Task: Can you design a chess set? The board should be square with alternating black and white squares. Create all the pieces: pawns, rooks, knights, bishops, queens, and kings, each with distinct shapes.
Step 5035:
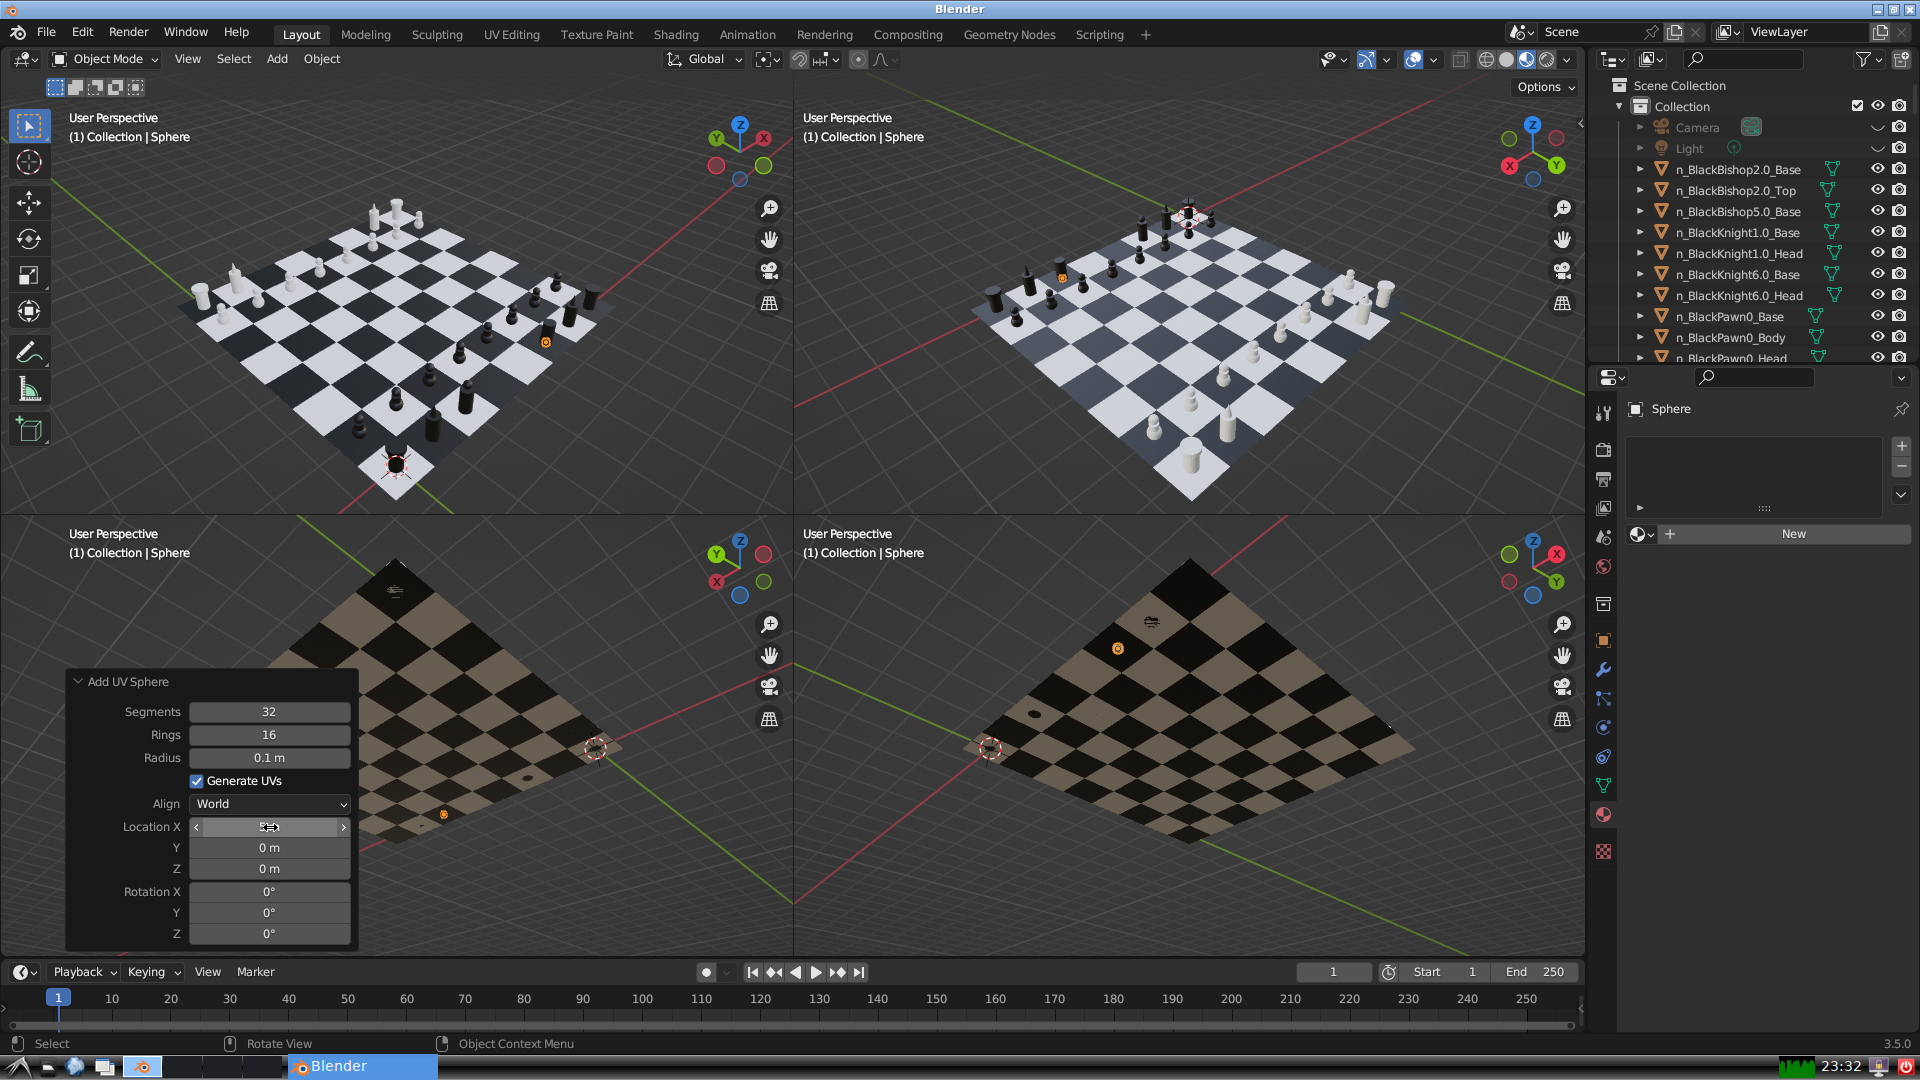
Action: {"mouse_move": [270, 849]}